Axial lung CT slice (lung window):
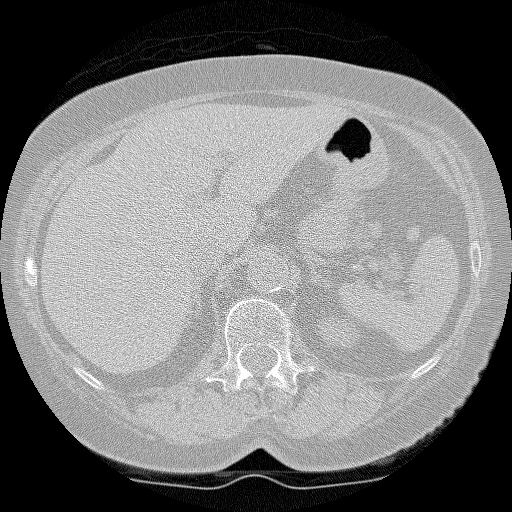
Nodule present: no